Question: I want to use a playground in Xcode 6.0.1.
So File -> New -> Playground
I get immediately the error.
Playground execution terminated because the playground process exited unexpectedly.
See image. Restart Xcode didn't helped.
Whats wrong with Xcode?
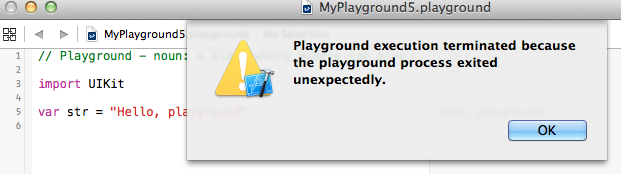
Answer: A restart of the mac solves the problem. What causes the issue is still unknown.